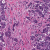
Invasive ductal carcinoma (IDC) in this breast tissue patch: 1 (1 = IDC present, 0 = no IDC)